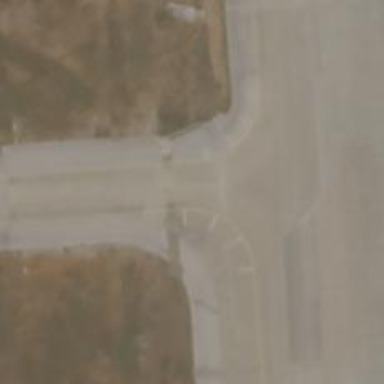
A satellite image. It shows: View of taxiway at the airport.